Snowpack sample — Buffalo Mountain, Silverthorne, Colorado, USA (2/22/26, 2:02 PM MST)
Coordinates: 39.622, -106.113
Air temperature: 33 °F
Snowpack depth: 63 cm
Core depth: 40 cm
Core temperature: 26.6 °F
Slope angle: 11°, slope face: 116°
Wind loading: low
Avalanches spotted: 0
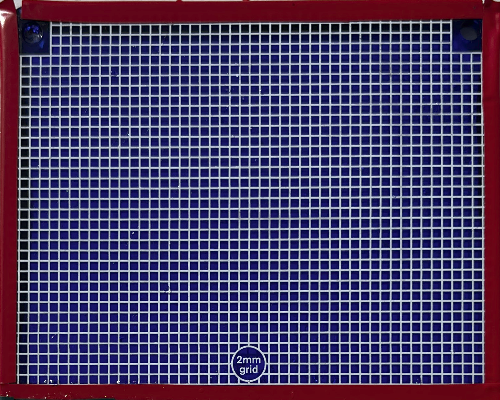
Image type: profile
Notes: In a firebreak similar to site 1, minimal wind loading with no spotted avalanches (not many faces in view though)